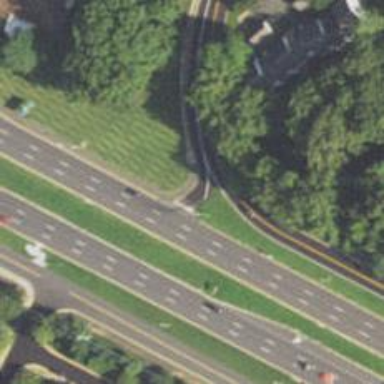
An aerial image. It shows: Trunk link road with asphalt surface.